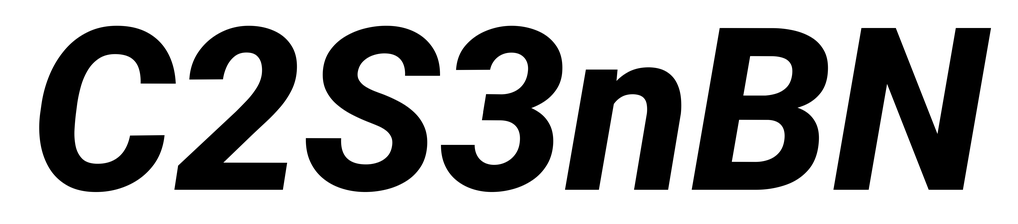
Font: Roboto-Italic_ExtraBold_Italic